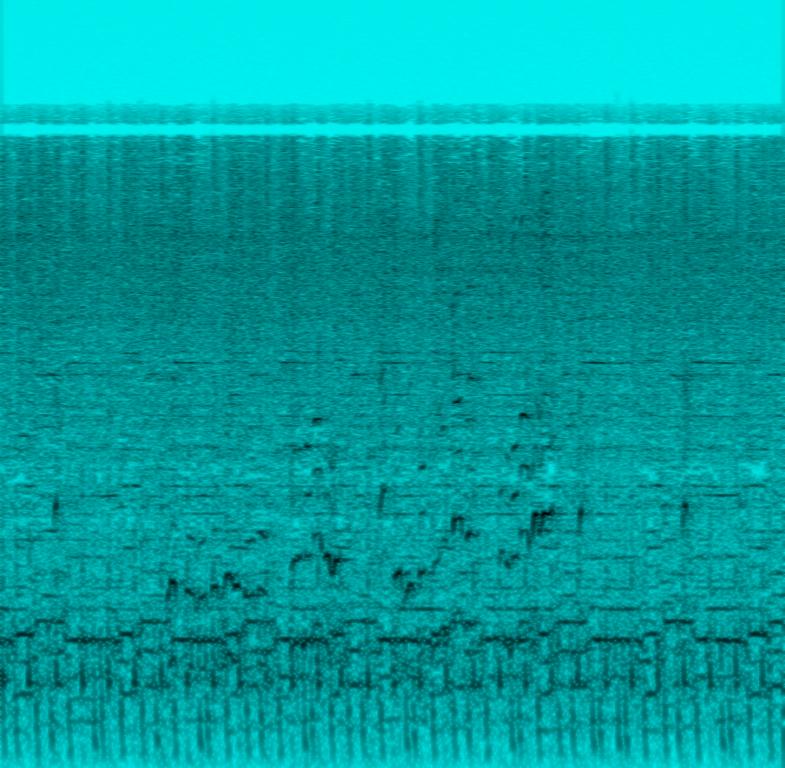
This is a low quality recording of a sped up song. The song features voices that have reached a high pitch of singing due to the sped up tempo. This is accompanied by percussion playing at a fast tempo. Distortion guitars are playing power chords but are now at a higher pitch due to speeding up the song. The bass plays the root notes of the chords. The song has a quirky mood. It can be used in a comedy movie.